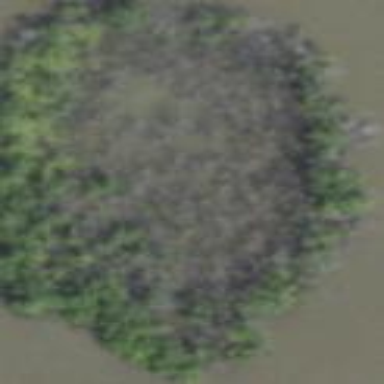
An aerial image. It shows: Rich mangrove swamp wetland filled with Mangrove plants.